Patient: sex F, age 71
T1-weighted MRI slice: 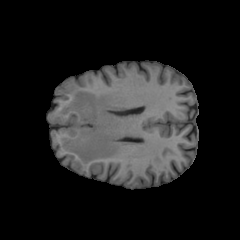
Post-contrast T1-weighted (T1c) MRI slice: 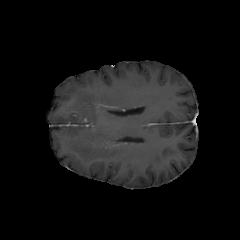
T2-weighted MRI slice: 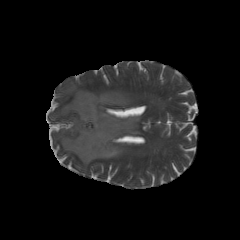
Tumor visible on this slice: yes
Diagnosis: Glioblastoma, IDH-wildtype
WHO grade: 4